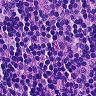
Metastatic tissue present: no